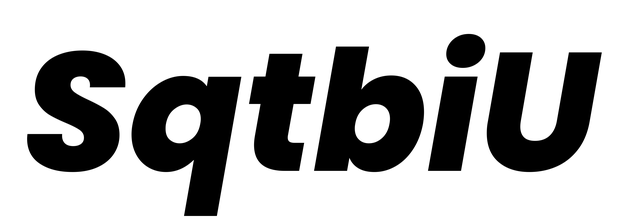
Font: Poppins-ExtraBoldItalic